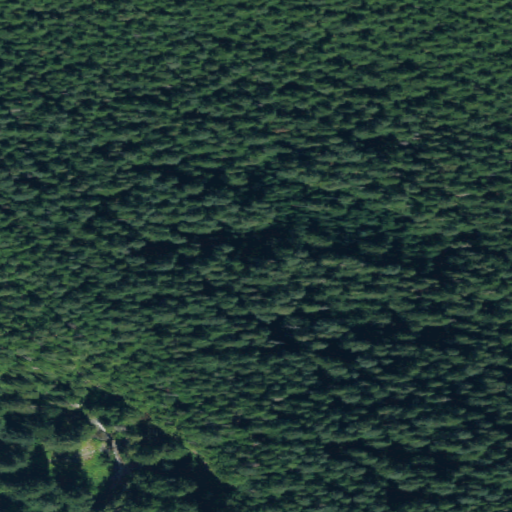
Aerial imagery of plain(s) in Washington named Bee Flat containing evergreen forest and open development